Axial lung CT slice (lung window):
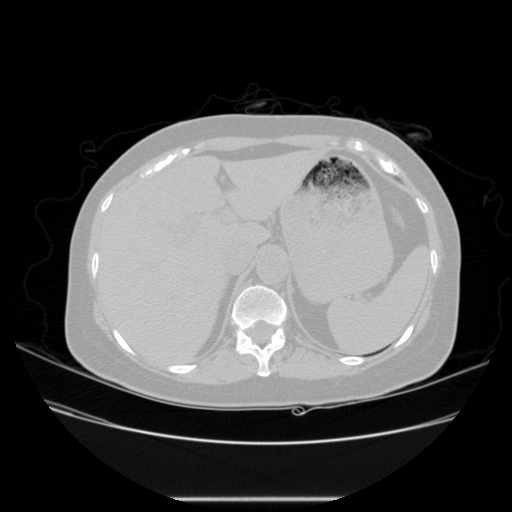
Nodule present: no